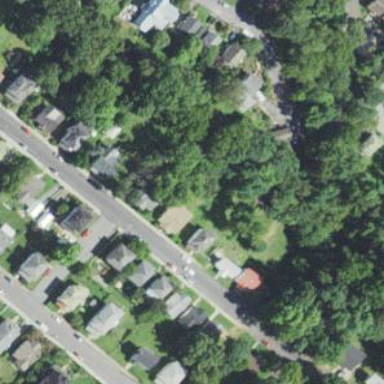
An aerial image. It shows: Residential area within neighborhood.